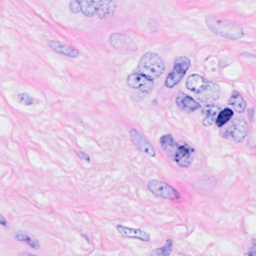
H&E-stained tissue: Breast